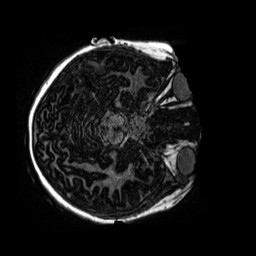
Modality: MP2RAGE
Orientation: axial
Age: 9
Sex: female
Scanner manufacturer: siemens
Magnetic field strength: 3 T
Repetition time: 4 s
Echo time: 0.00299 s